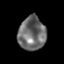
Tissue: prostate
Cell type: T cells
Senescence score: 0.2194
Nuclear area (px): 907
Mean DAPI intensity: 107.83